Question: I am using this query to retrieve auto incremented key value of "invoiceNo"
'''
"SELECT AUTO_INCREMENT FROM information_schema.TABLES
where TABLE_SCHEMA='DB_NAME' and TABLE_NAME='invoice';"
'''
and using that value as Foreign Key and inserting into invoice_sub table

I use following query to insert into invoice and invoice_sub tables
'''
insert into invoice(netAmount)
insert into invoice_sub(PK, itemDescr, itemPrice)<br>
PK= AUTO_INCREMENT value
'''
What if two or more users inserting at same time
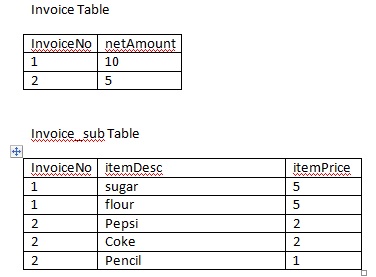
Answer: Don't do that like this!
1. Insert into invoice. The ID will be calculated automatically.
2. Get that ID from the last insert
3. use that ID to insert into invoice_sub